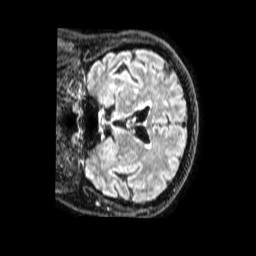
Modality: FLAIR
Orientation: coronal
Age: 65
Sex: male
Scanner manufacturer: philips
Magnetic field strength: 1.5 T
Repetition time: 4.8 s
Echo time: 0.3364 s